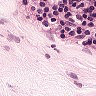
Metastatic tissue present: no